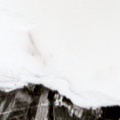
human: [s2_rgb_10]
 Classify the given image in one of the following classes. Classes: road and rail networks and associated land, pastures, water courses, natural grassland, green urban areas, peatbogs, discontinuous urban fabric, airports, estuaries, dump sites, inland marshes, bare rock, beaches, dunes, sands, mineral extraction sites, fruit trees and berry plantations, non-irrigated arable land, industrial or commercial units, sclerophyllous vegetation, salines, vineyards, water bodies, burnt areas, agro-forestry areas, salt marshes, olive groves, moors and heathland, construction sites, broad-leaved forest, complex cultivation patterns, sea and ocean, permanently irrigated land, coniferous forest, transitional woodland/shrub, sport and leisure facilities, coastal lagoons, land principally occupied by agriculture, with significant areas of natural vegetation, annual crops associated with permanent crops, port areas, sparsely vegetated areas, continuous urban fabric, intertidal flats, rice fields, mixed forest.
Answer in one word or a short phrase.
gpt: coniferous forest, mixed forest, transitional woodland/shrub, water bodies